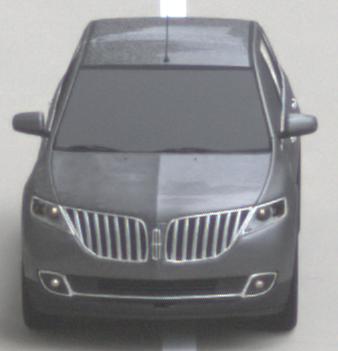
Make: Lincoln
Model: MKX
Detailed model: Gen. 1 CD3
Model produced from: 2010
Model produced until: 2015
Doors: 5
Color: gray
Road condition: dry road
Daytime: morning or afternoon
Contrast: low contrast